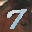
Label: 7